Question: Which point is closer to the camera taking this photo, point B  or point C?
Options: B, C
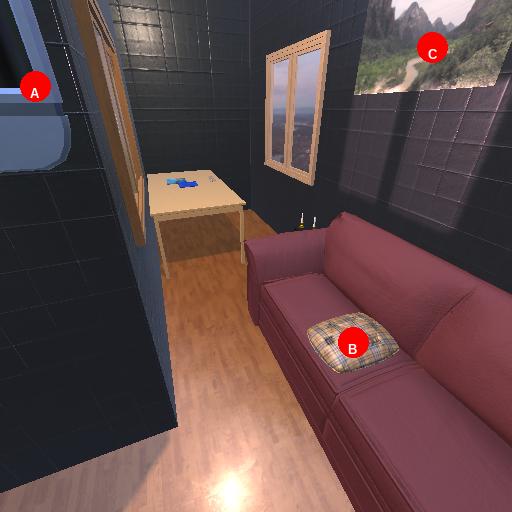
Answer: B